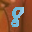
Label: 8